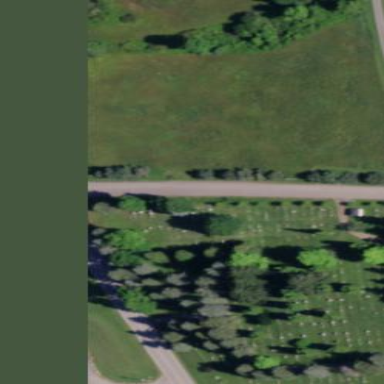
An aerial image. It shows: Cemetery.